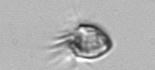
Label: Ciliophora